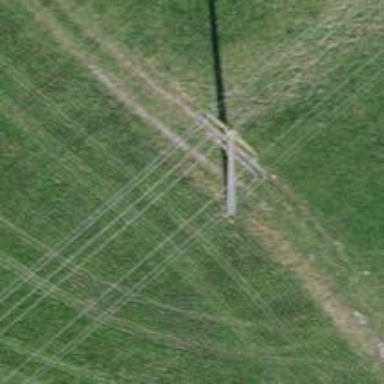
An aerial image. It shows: Power pole.